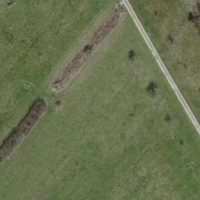
EUNIS habitat code: 25
Species observed at this site:
Trifolium repens